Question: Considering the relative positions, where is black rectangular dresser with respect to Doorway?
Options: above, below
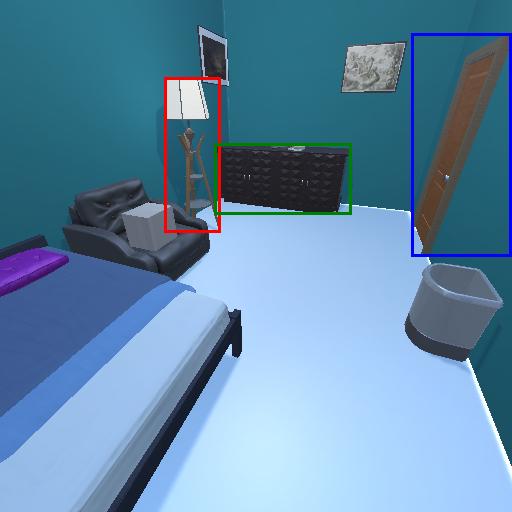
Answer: above